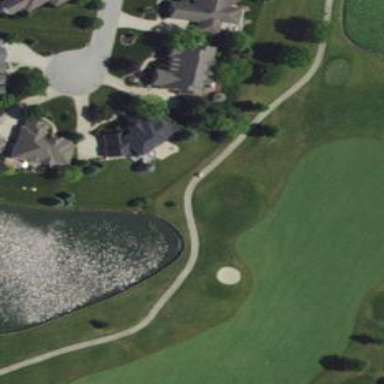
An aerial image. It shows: Golf fairway surrounded by grass.